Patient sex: F
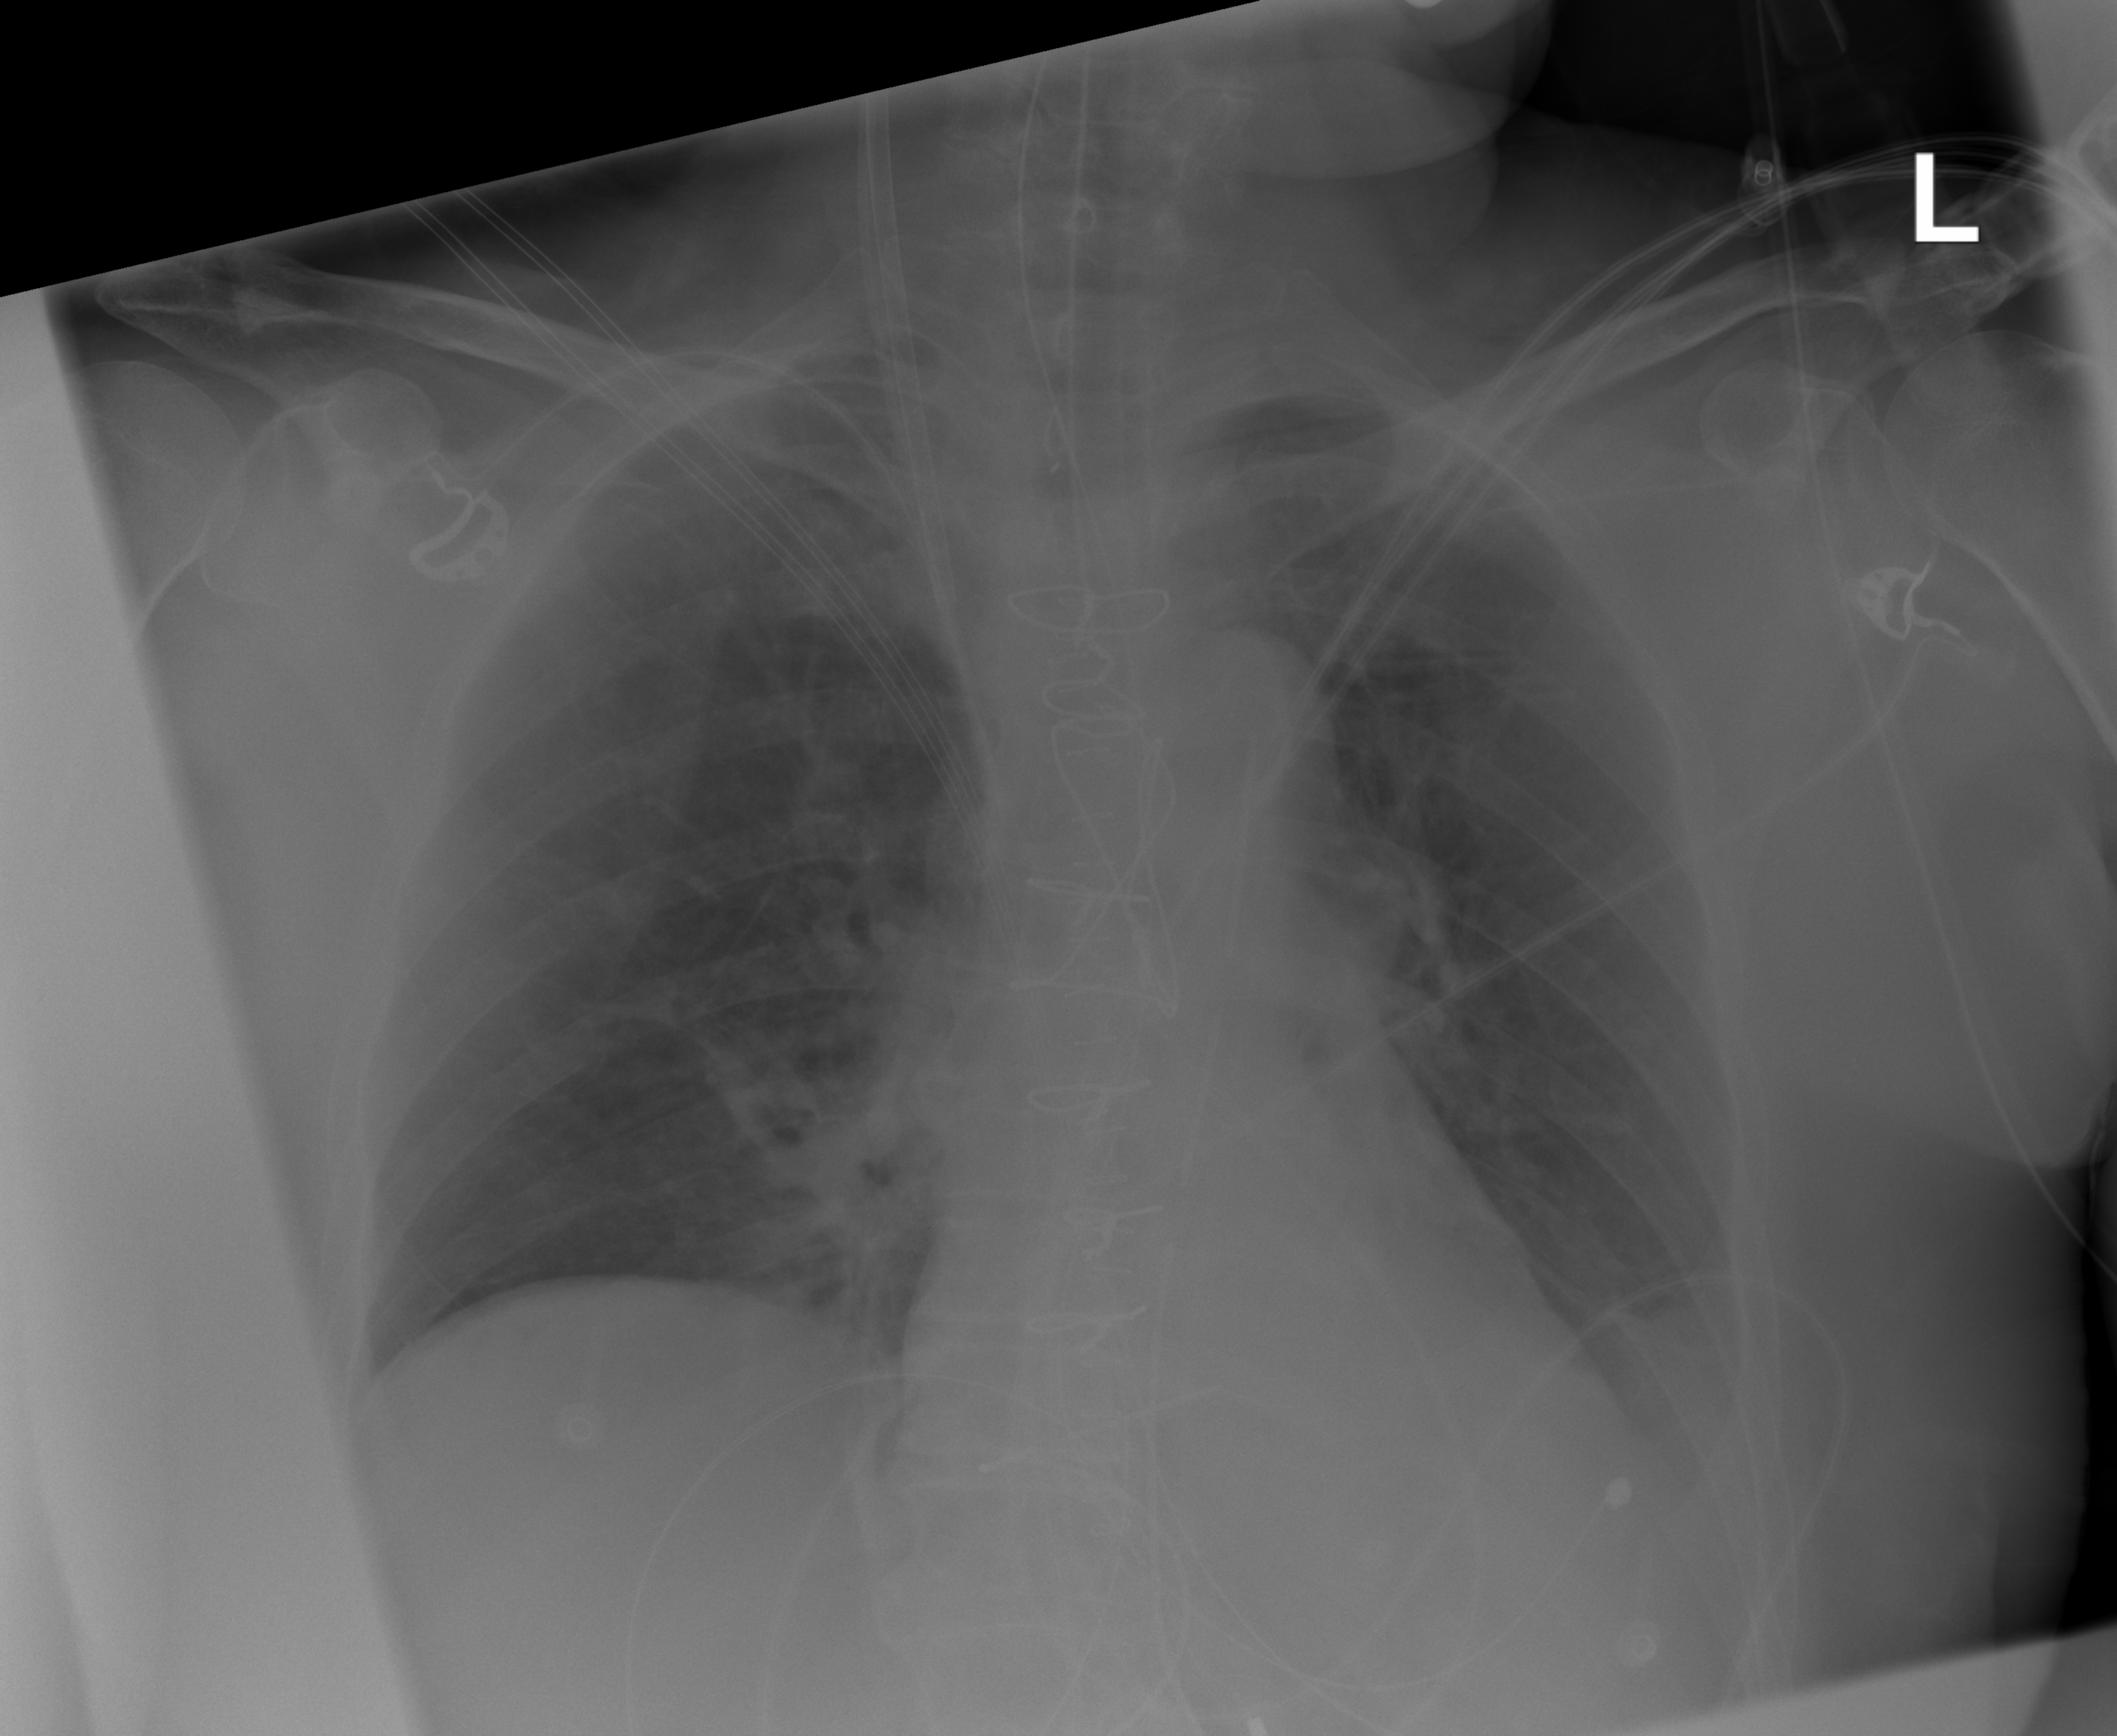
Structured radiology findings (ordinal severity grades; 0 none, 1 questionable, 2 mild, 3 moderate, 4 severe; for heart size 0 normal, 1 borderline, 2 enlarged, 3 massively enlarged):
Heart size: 0
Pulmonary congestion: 0
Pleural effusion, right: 0
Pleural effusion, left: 2
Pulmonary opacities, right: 0
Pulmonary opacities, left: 0
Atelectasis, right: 2
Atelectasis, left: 2